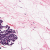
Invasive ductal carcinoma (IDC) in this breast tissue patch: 0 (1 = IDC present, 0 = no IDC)